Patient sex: M
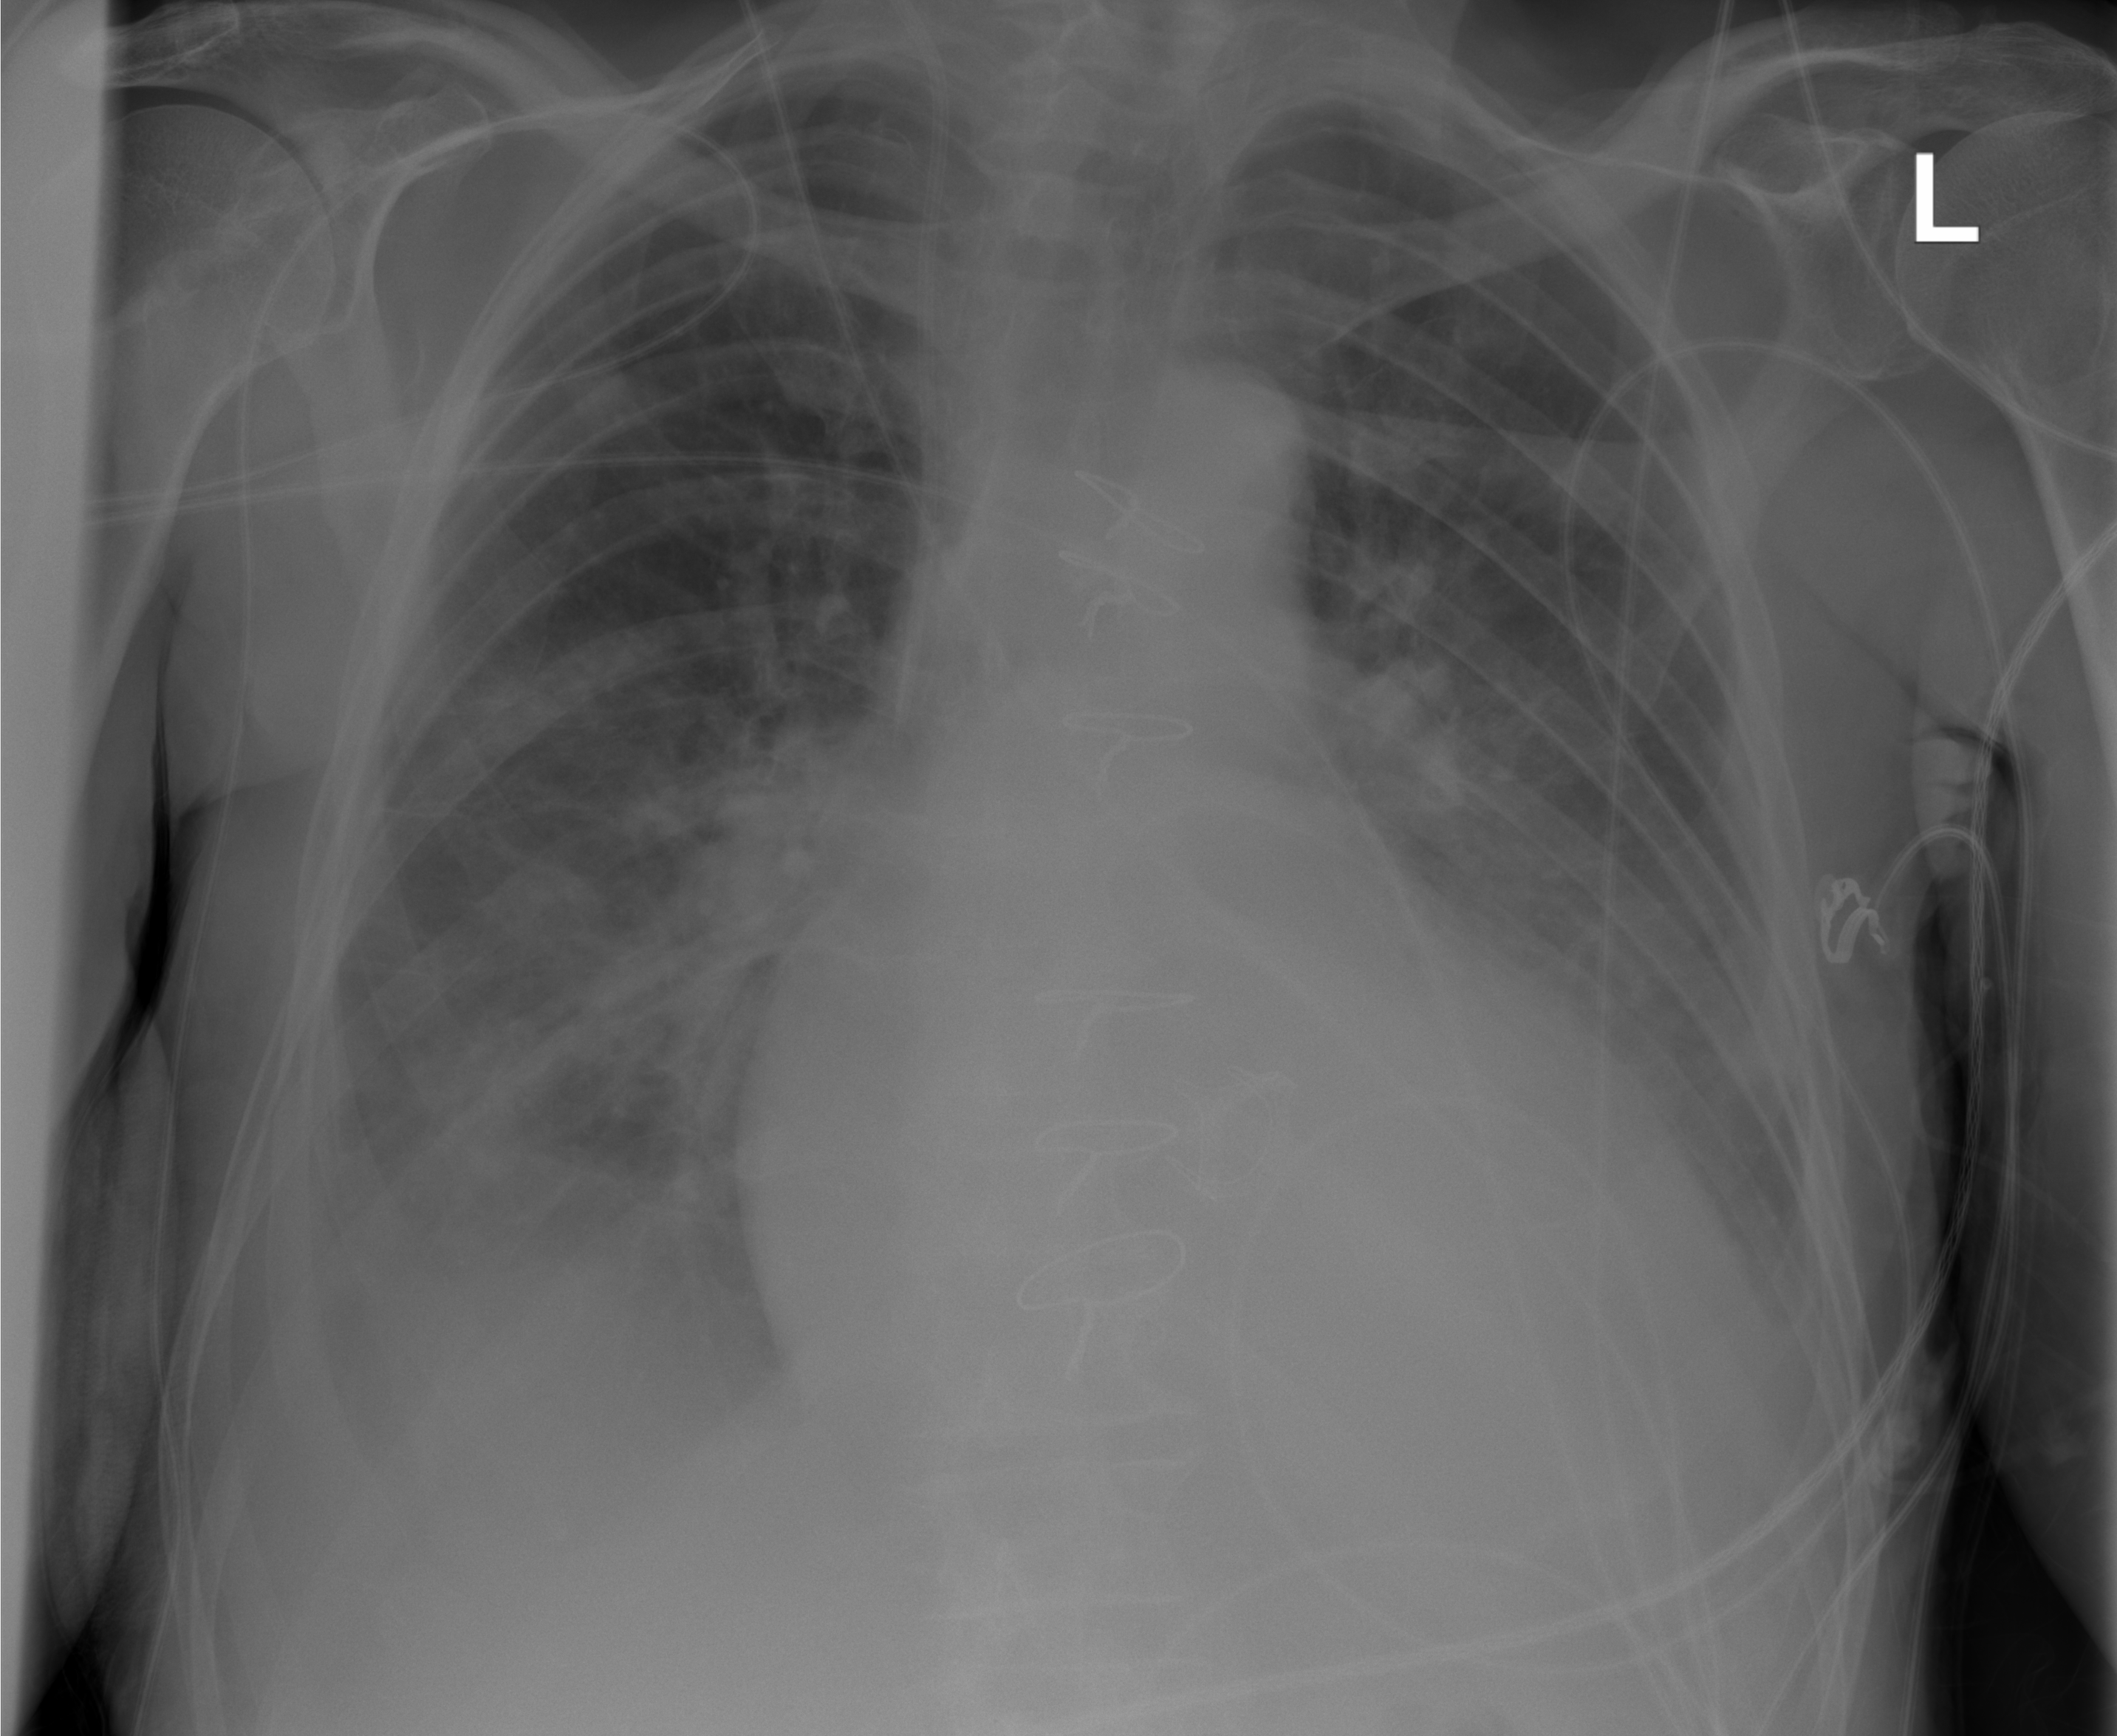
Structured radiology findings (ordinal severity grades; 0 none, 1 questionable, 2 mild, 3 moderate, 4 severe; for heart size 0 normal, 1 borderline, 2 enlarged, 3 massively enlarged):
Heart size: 2
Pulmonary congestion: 3
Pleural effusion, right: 2
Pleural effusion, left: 2
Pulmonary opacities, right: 2
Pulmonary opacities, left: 0
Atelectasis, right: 3
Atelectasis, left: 2